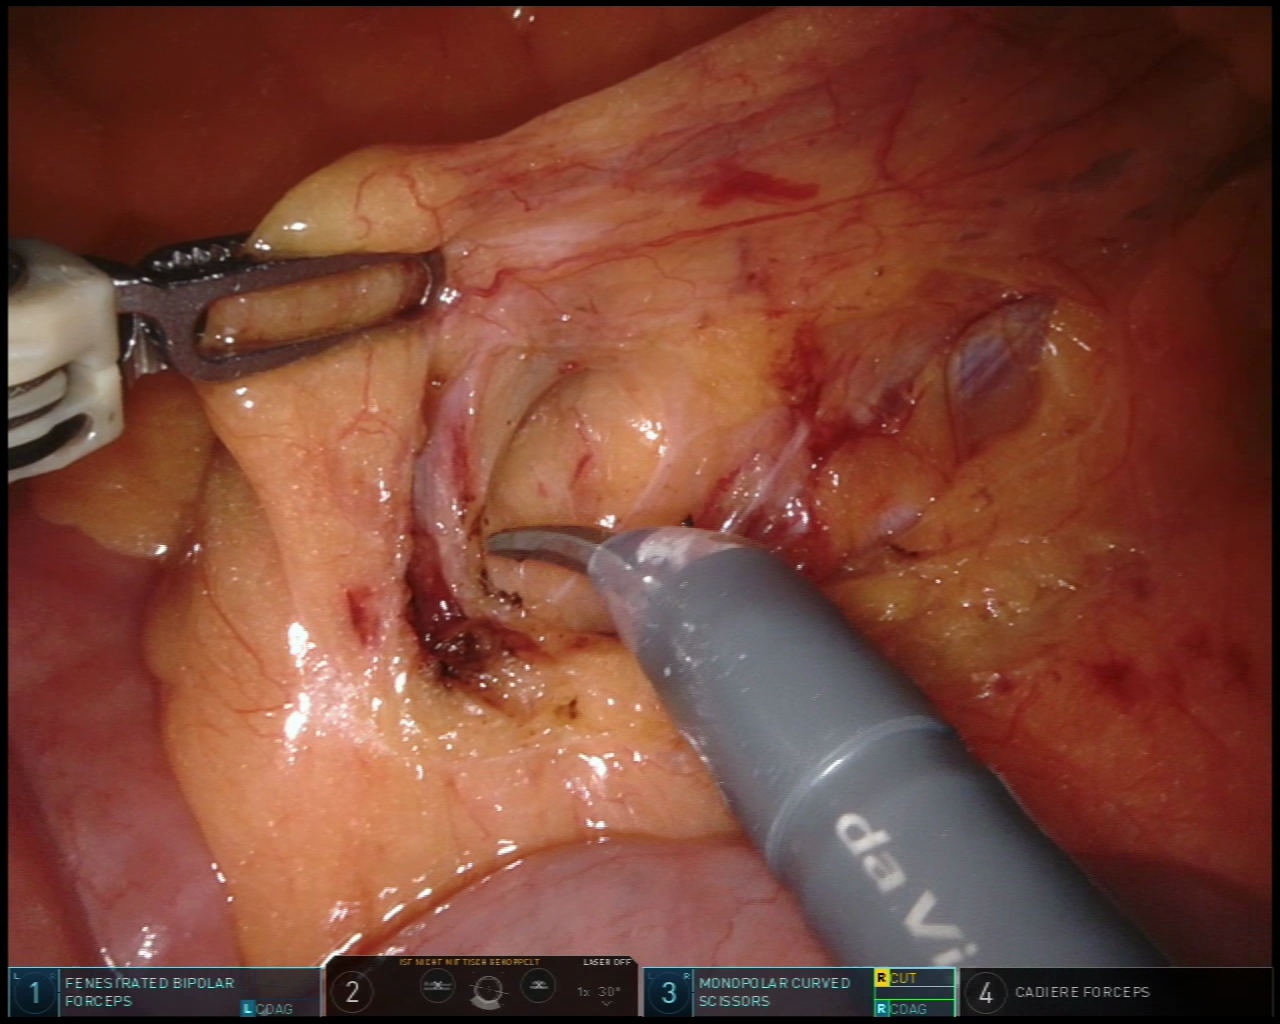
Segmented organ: small_intestine
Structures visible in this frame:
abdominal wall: yes
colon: no
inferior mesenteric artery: no
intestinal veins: no
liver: no
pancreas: no
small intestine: yes
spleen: no
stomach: no
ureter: no
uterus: no
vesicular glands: no